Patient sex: M
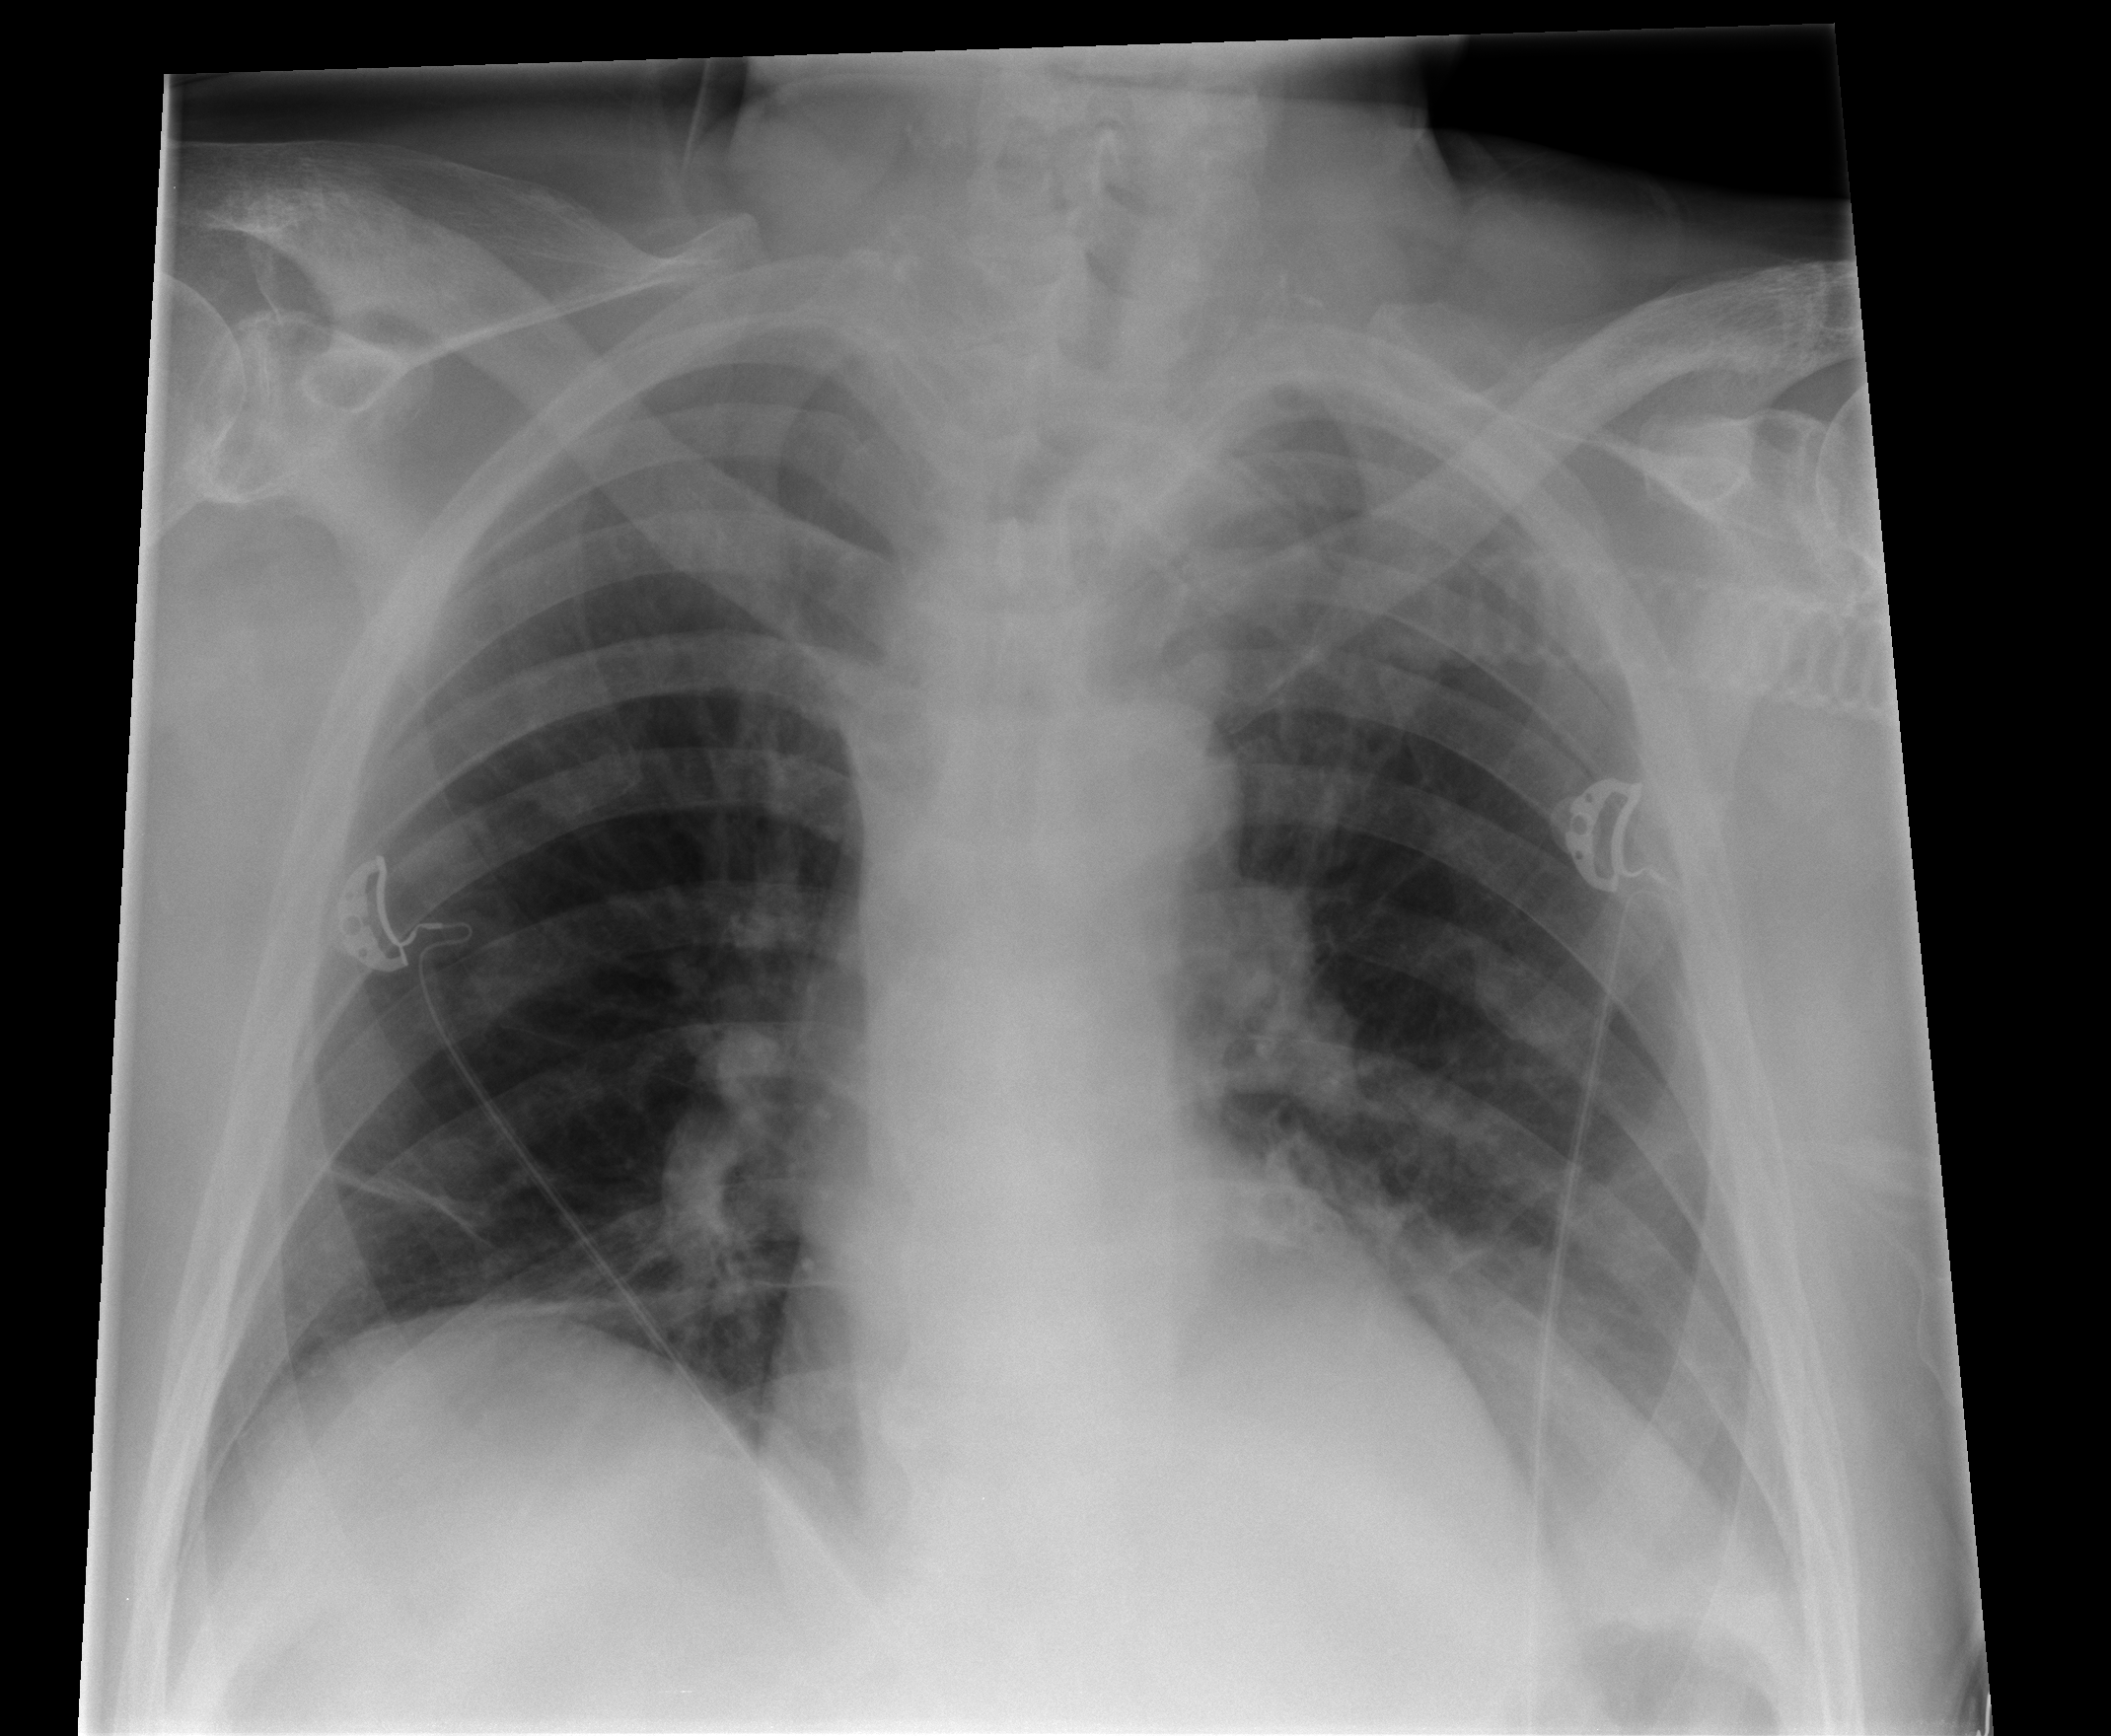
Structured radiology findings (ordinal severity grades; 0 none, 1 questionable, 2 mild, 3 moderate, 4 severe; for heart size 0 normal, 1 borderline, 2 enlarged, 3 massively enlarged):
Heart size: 0
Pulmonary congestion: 1
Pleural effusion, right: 0
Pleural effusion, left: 1
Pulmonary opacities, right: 0
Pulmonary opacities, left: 0
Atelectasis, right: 2
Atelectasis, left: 2